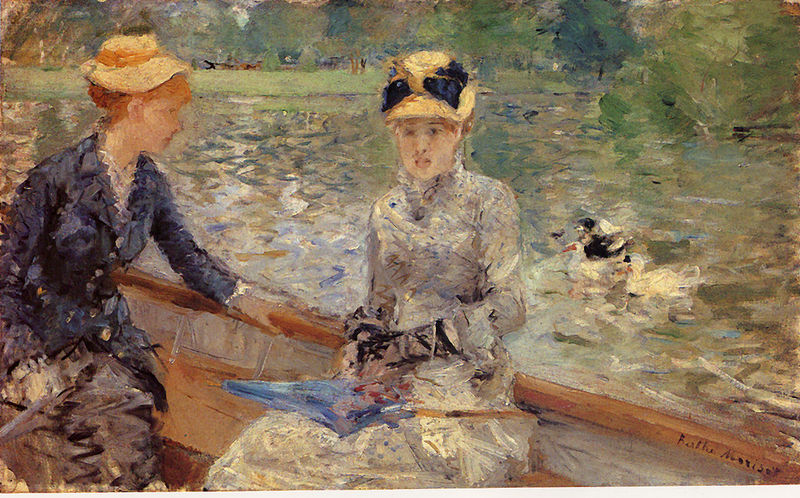
Titel: Sommertag, Sommertag
Künstler: Berthe Morisot
Standort: London
Institution: National Gallery
Schlagwörter: baum, blau, gemälde, vogel, wasser, weiß, bäume, fluss, frauen, grün, impressionismus, landschaft, mädchen, ocker, see, sitzen, teich, ufer, braun, brust, damen, degas, elegant, frankreich, frau, grau, haar, handschuh, handschuhe, hut, hüte, kleid, kleider, licht, profil, renoir, schwarz, hund, park, regenschirm, rot, schirm, sonnenschirm, tiere, wiese, beige, rock, schleife, jacke, jung, bluse, gesicht, kragen, ärmel, bildnis, portrait, porträt, signatur, öl, natur, spiegelung, vögel, brücke, brüstung, büsche, gewässer, pastos, sommertag, sonne, haare, en face, wald, boot, küste, schiff, schrift, sommer, welle, wellen, ente, schwan, zwei, farbe, ausflug, enten, bank, böschung, ölgemälde, querformat, reling, dunkelblau, zwei frauen, strohhut, monet, ruderboot, strohhüte, manet, impressionisten, morisot, knöpfe, rothaarig, buch, schwimmen, wälder, wasservögel, impresionismus, claude monet, stulpen, schwäne, fahrt, seine, sonnenschirme, bootsfahrt, vlau, wies, kahnfahrt, flirrend, schleide, boor, impresionistisch, berthe morisot, demoiselles, nne, barque, dames, ftauen7, +frau wasser